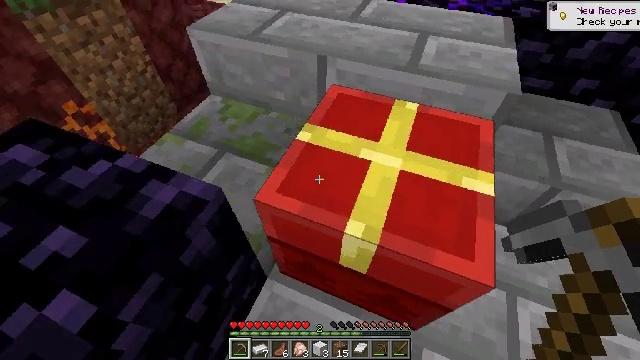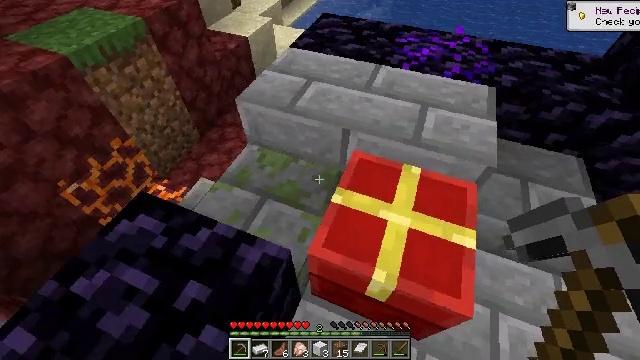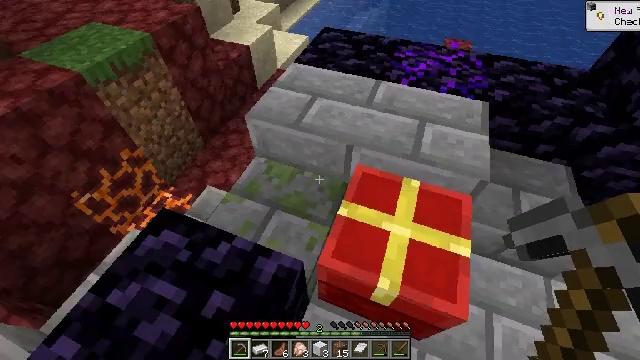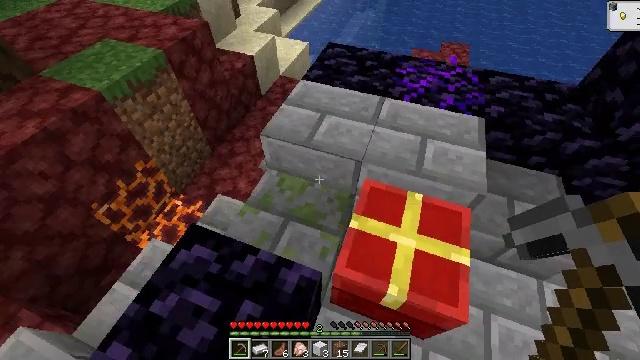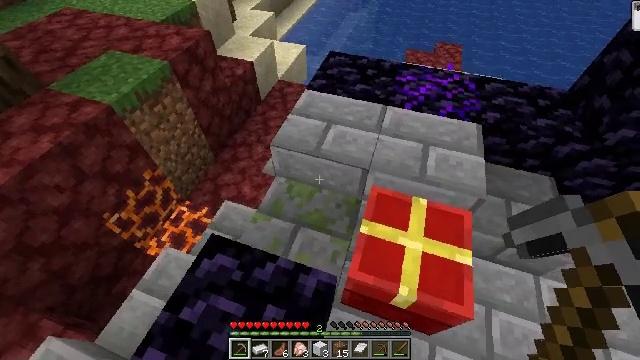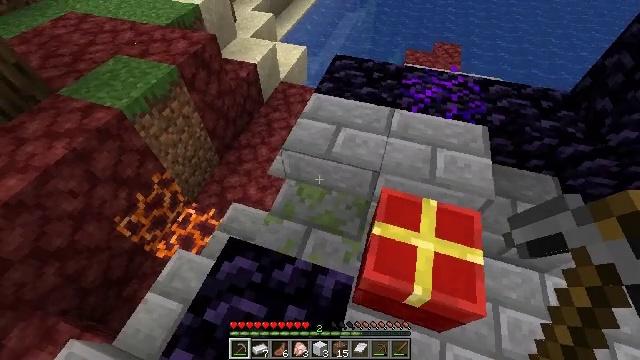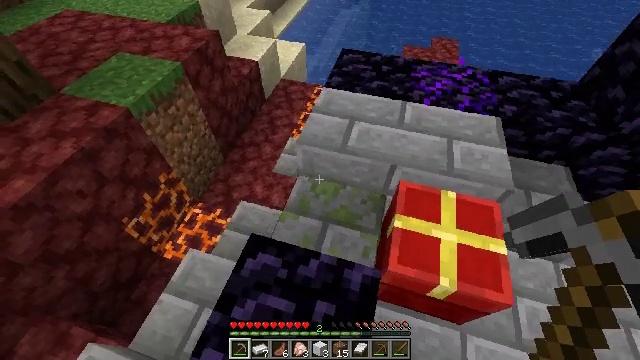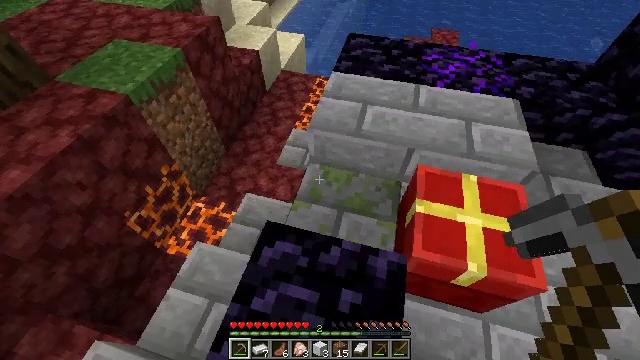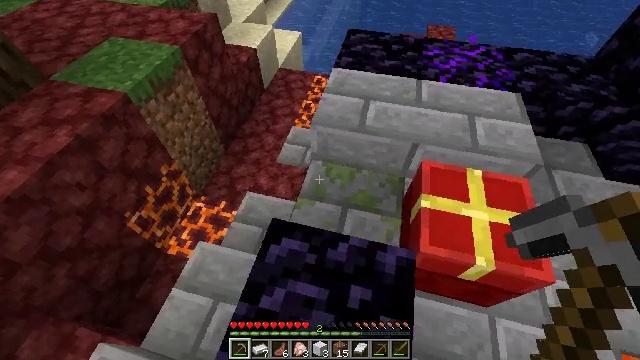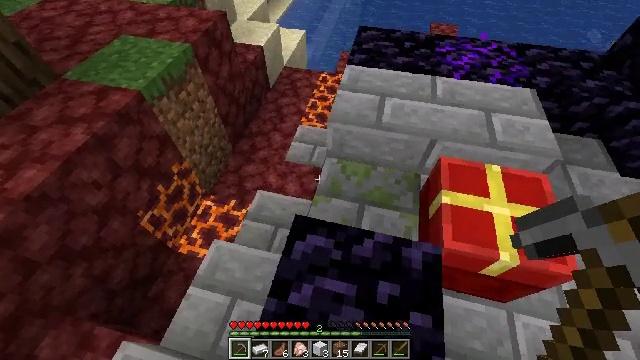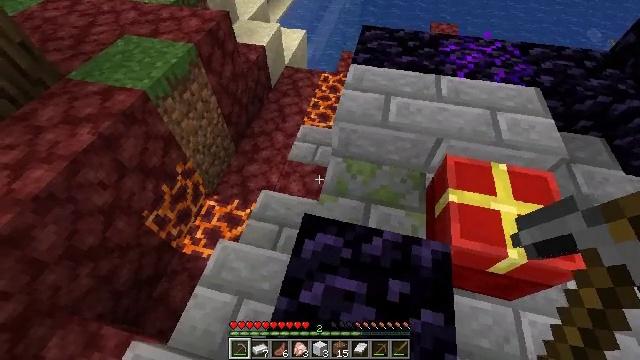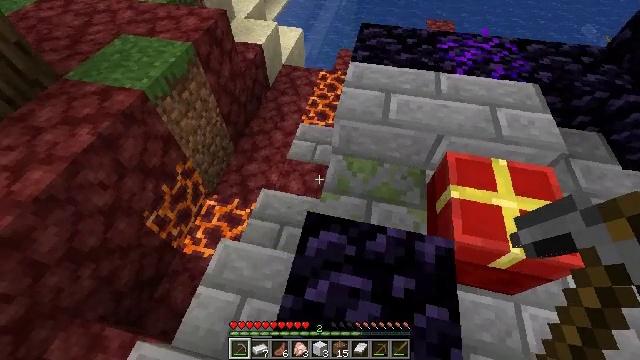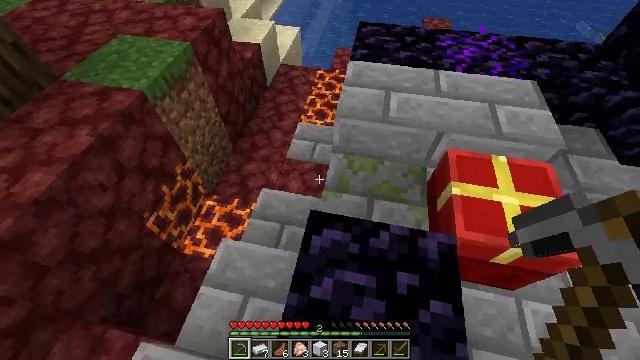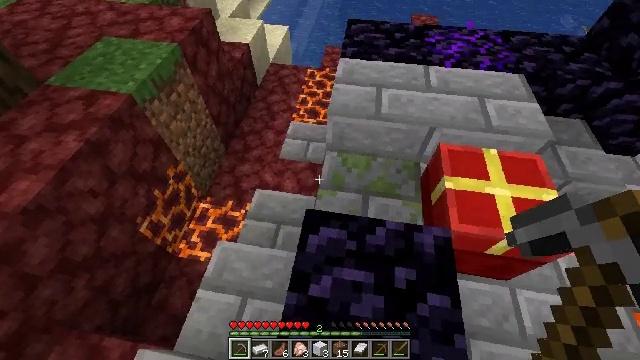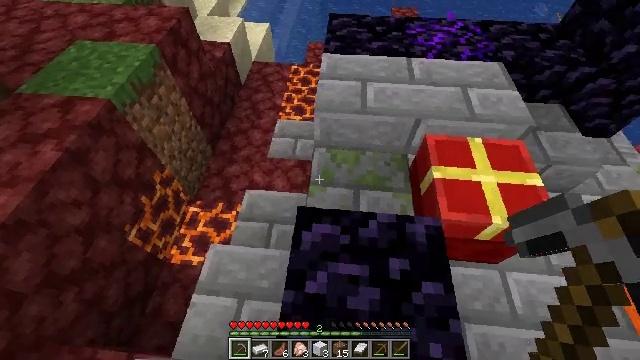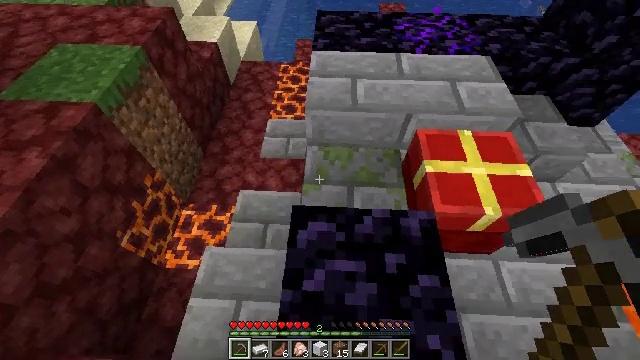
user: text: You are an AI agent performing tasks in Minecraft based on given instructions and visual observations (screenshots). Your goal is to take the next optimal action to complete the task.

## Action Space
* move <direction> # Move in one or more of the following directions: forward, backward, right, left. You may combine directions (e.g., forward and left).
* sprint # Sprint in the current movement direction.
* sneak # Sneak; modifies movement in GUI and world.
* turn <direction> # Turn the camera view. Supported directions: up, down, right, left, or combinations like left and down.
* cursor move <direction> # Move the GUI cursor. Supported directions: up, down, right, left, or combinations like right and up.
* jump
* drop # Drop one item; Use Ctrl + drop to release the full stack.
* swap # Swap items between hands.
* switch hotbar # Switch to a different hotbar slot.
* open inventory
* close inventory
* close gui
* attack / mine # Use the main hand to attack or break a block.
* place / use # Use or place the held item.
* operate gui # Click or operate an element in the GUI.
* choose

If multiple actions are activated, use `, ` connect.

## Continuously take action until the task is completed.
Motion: motion action
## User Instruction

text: Mine a chest to move it.
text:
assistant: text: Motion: move left, jump
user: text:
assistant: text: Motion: move left, jump
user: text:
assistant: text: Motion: move left, jump
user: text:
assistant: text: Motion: move left, turn right, jump
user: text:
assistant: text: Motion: move left
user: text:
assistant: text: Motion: move left, turn right
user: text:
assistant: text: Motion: turn right
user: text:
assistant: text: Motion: turn right
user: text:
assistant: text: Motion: no_op
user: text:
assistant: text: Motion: no_op
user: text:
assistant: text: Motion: no_op
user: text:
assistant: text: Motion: no_op
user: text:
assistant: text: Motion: turn right
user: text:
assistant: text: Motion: turn right
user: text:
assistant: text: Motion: turn right
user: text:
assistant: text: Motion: turn right
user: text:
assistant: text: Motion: turn right
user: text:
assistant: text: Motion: turn right
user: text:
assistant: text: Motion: turn right
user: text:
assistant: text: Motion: move forward, turn right and up
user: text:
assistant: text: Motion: move forward, turn right and up
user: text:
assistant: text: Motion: move forward, turn right
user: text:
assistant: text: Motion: move forward, turn right
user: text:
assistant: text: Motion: move forward, turn right
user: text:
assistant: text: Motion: move forward, turn right
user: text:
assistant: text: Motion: move forward, turn right
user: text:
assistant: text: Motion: move forward, turn right
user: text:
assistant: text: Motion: move forward, turn right
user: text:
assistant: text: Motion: move forward, turn right
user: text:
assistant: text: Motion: move forward